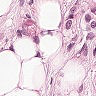
Metastatic tissue present: yes